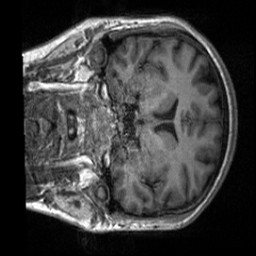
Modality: T1w
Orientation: coronal
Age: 21
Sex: female
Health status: healthy
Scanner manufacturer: siemens
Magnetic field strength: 3 T
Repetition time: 2 s
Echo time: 0.00232 s